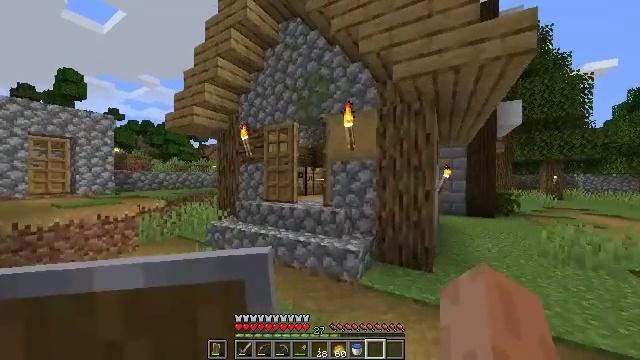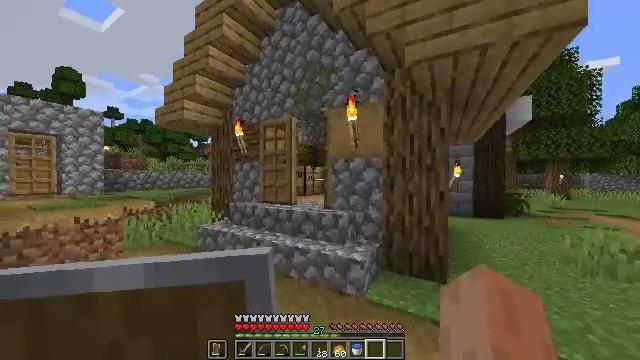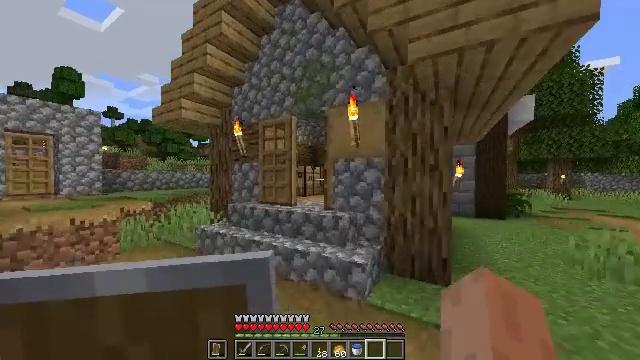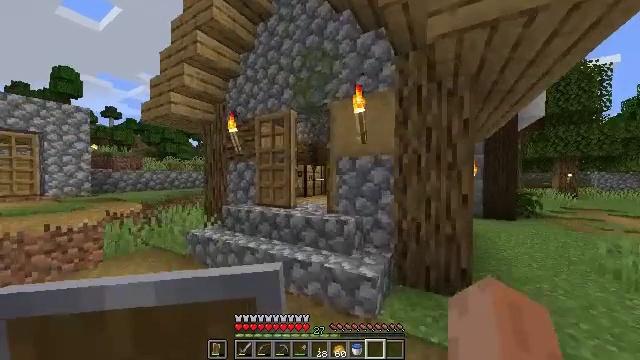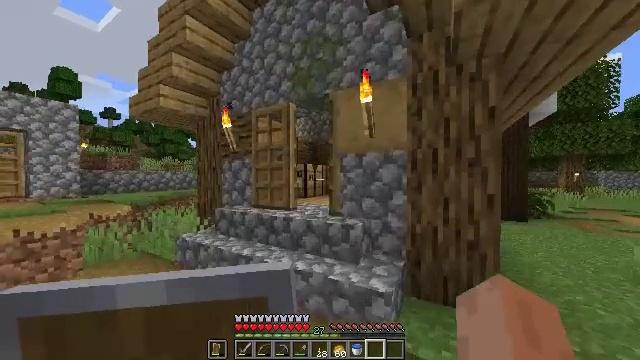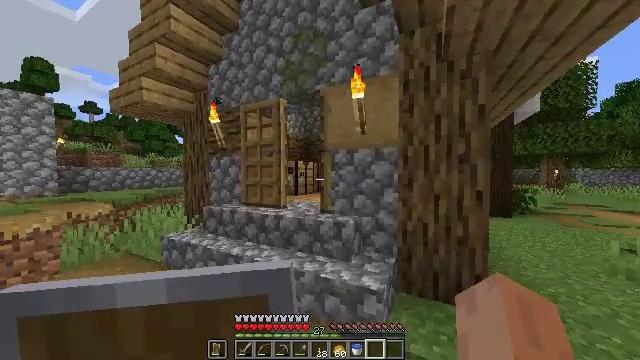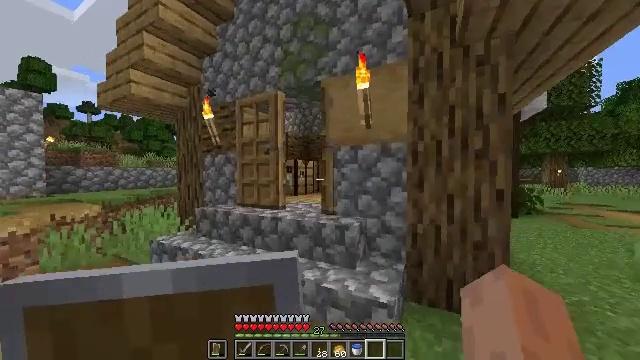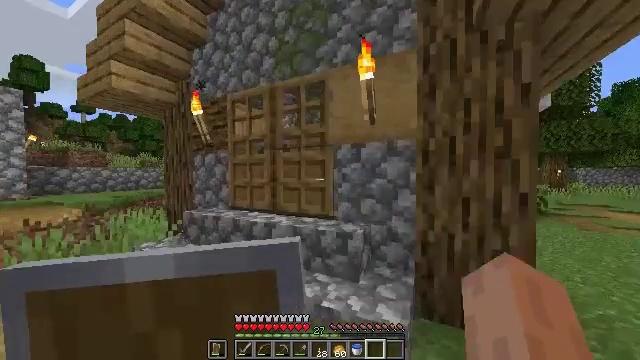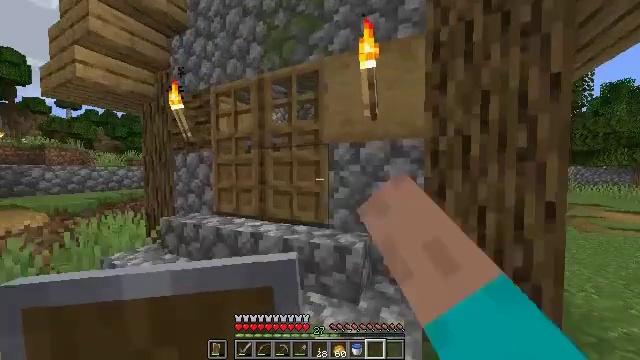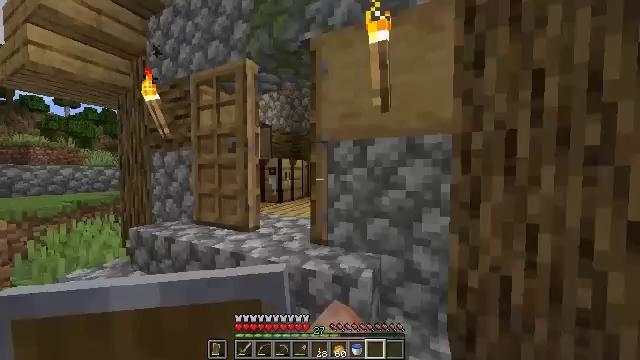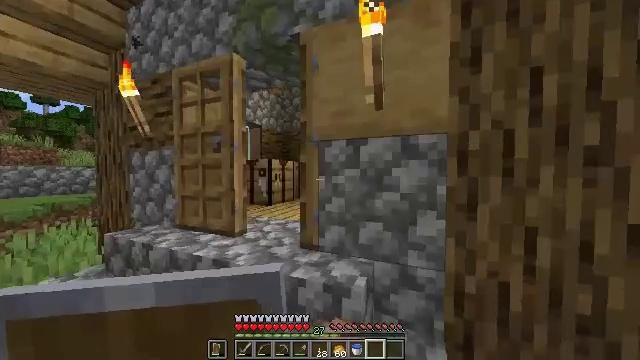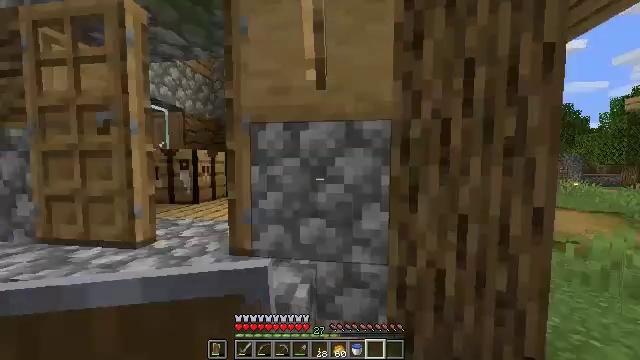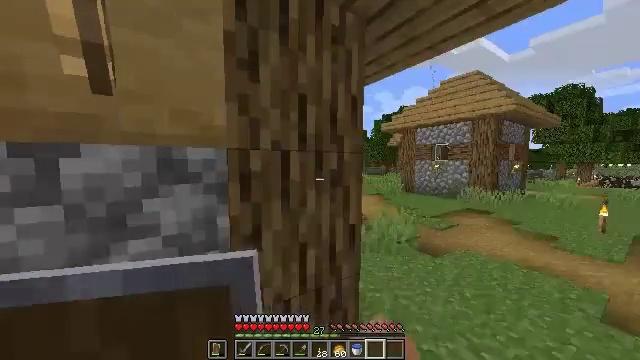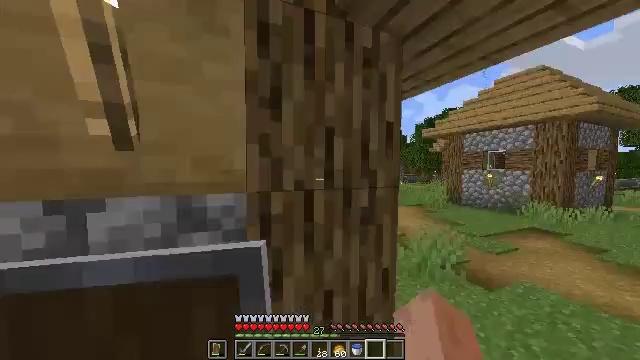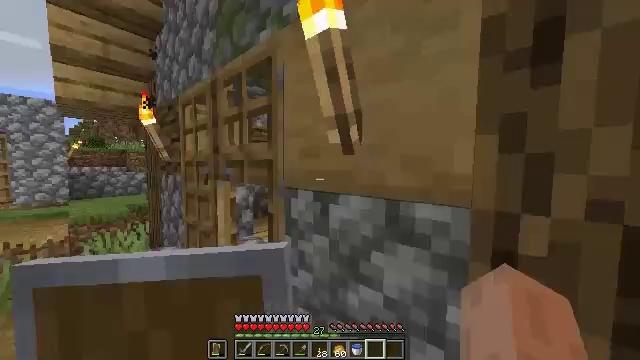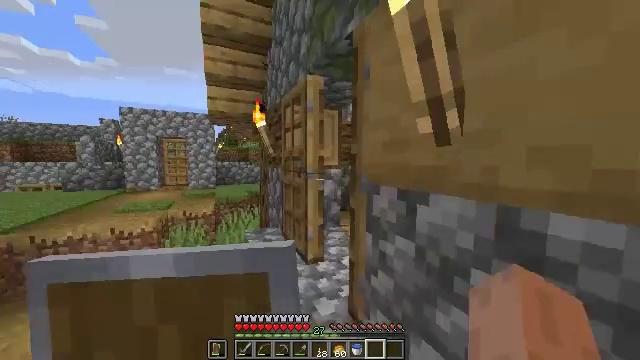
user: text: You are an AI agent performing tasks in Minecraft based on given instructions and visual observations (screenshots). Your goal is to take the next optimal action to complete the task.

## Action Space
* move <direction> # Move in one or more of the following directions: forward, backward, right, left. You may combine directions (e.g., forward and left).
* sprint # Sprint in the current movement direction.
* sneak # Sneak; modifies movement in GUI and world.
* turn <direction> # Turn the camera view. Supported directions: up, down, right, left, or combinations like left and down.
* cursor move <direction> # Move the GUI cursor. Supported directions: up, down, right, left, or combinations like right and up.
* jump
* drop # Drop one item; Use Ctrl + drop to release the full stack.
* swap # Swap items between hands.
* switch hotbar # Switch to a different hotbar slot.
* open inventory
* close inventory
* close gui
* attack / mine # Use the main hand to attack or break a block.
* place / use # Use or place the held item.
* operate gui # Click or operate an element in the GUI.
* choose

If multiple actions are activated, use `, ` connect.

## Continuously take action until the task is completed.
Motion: motion action
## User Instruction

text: Interact with the crafting table to craft a glass bottle.
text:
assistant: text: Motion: move forward
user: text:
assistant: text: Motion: move forward
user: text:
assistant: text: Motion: move forward
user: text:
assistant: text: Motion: move forward
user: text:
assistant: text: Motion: move forward, turn right
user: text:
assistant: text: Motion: move forward
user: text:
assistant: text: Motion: move forward, use / place
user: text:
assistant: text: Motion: move forward, turn right
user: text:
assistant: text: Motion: move forward, use / place
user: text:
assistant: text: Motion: move forward, turn right, use / place
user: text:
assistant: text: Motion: move forward and move right, turn right and down
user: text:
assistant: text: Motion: move forward and move right, turn right and down
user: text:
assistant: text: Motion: move forward and move right, turn left and up
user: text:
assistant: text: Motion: move forward, turn left
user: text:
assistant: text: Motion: turn left and down
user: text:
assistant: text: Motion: move left, turn left and down
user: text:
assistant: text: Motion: move left
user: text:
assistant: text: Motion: move back and move left, turn right and down
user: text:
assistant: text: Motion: move back and move left, turn right
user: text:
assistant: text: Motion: move back and move left, turn right and up
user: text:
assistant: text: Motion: move back and move left, turn right and up
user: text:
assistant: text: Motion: turn right
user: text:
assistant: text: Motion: turn right and up
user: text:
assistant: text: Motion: turn right
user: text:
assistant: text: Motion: turn right
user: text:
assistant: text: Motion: no_op
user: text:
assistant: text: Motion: no_op
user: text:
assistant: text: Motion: use / place
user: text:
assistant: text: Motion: use / place
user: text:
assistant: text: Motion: no_op